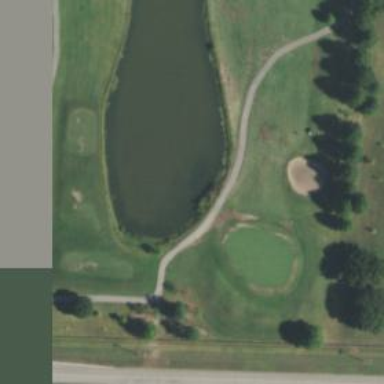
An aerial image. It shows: Picturesque scene of golf course with lateral water hazard.